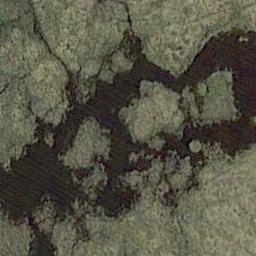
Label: wetland